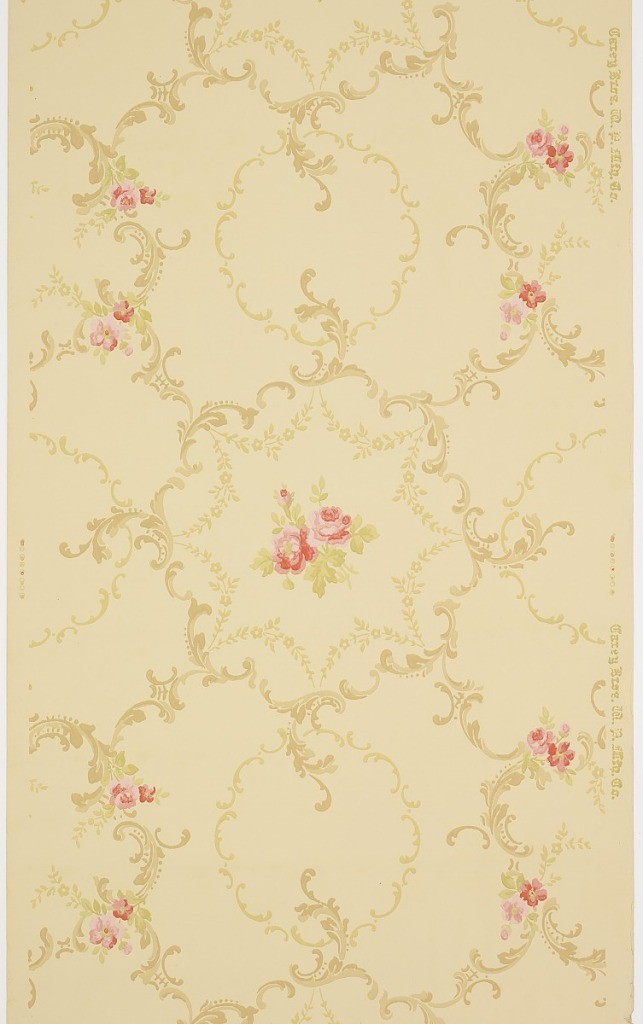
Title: Ceiling paper
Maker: Carey Bros. W.P. Mfg. Co., Philadelphia, Pennsylvania, founded 1882
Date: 1905–1915
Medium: Machine-printed paper
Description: Circles of acanthus and floral sprigs surround floral and leaf motif.  Shades of brown, pink, and green on a cream ground.